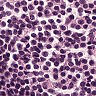
Metastatic tissue present: no